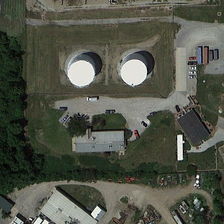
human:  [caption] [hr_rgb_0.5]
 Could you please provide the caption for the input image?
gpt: two storage tanks are near some green trees and several buildings .

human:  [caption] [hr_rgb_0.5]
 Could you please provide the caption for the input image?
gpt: two storage tanks are near some green trees and several buildings .

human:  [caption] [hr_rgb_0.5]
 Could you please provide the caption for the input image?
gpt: two storage tanks are near some green trees and several buildings .

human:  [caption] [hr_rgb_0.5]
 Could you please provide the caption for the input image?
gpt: two storage tanks are near some green trees and several buildings .

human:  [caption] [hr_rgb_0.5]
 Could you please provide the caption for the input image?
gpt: two storage tanks are near some green trees and several buildings .